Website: walmart
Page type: delivery-shipping
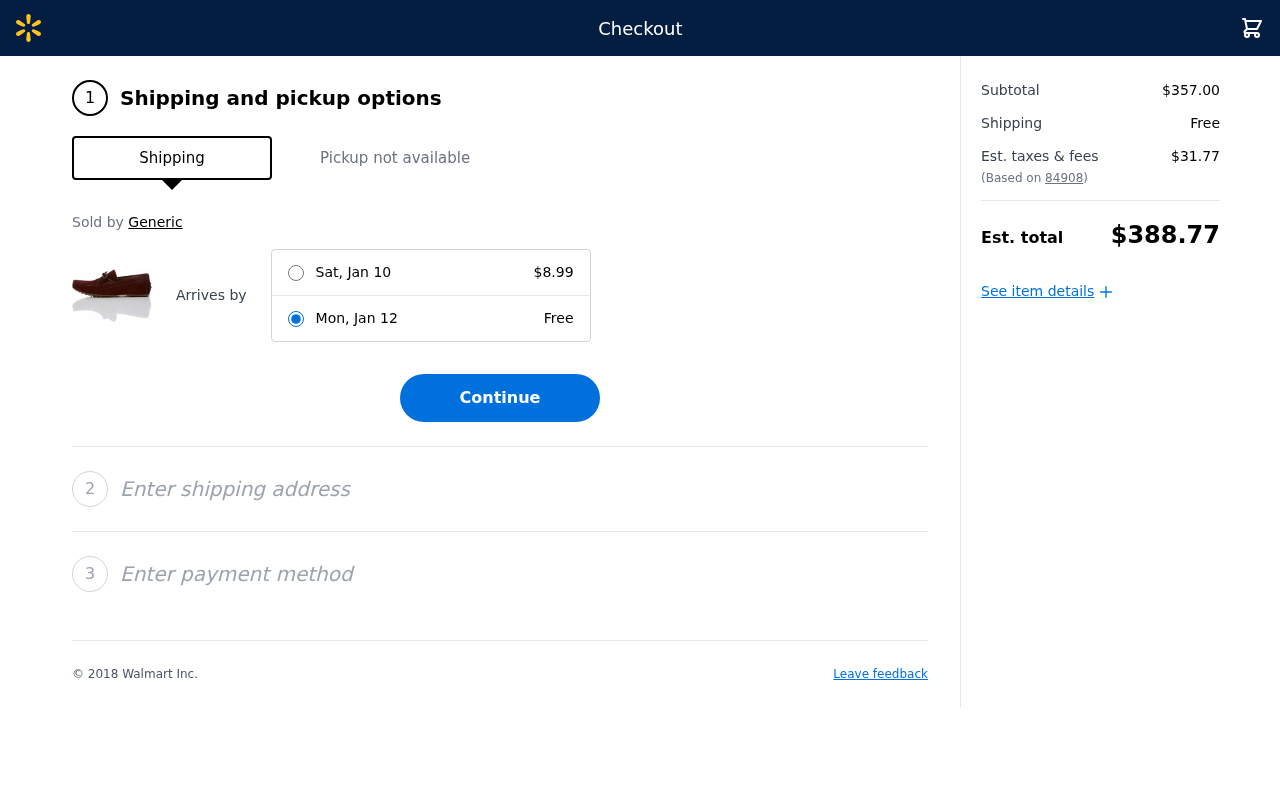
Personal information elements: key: PII_POSTCODE
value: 84908
Product elements: key: PRODUCT1_BRAND
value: Generic
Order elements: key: ORDER_EXPRESS_DATE
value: Sat, Jan 10
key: ORDER_EXPRESS_PRICE
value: $8.99
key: ORDER_DELIVERY_DATE
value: Mon, Jan 12
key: ORDER_SHIPPING_COST
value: Free
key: ORDER_SUBTOTAL
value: $357.00
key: ORDER_SHIPPING_COST2
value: Free
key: ORDER_TAX
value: $31.77
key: ORDER_TOTAL
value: $388.77